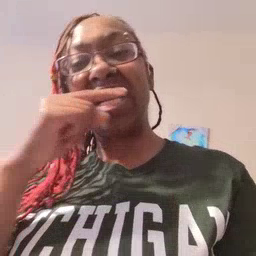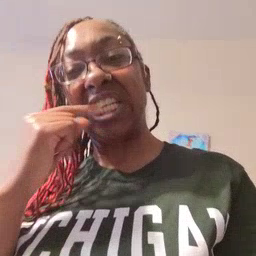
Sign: toothbrush